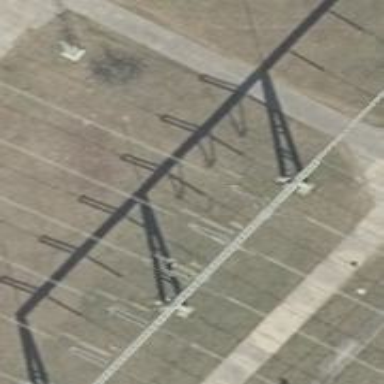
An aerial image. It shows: Power line with 3 cables in bay configuration.